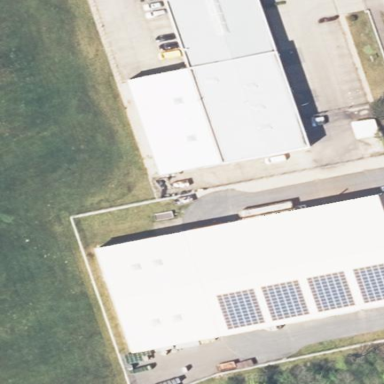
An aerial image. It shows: Commercial building.